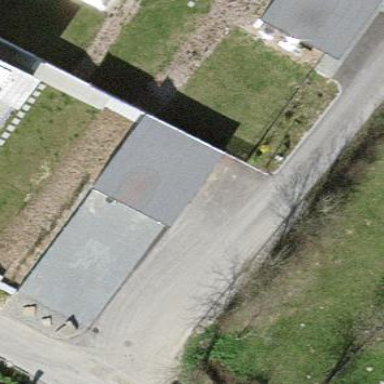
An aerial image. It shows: Carport building.